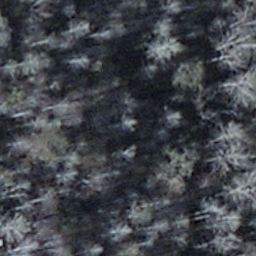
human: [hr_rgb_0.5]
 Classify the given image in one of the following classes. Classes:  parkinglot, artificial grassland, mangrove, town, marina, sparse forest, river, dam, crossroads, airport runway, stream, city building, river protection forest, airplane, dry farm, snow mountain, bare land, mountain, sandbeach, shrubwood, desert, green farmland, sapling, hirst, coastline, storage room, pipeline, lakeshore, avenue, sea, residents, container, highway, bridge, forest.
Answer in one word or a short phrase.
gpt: shrubwood